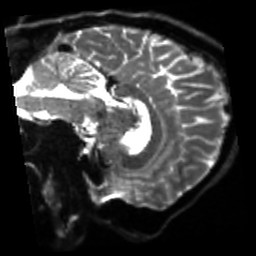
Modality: sbref
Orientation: sagittal
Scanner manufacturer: siemens
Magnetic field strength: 3 T
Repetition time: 4 s
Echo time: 0.0594 s